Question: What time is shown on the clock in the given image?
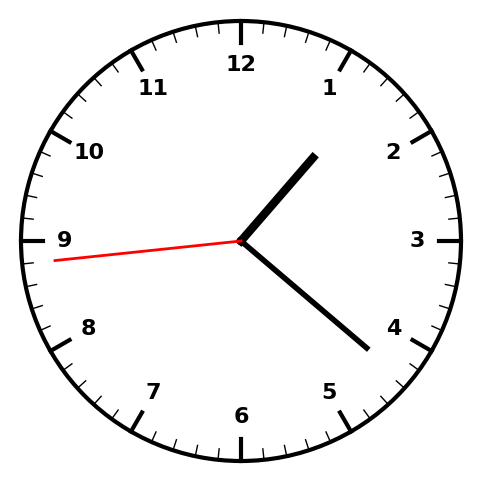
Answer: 01:21:44